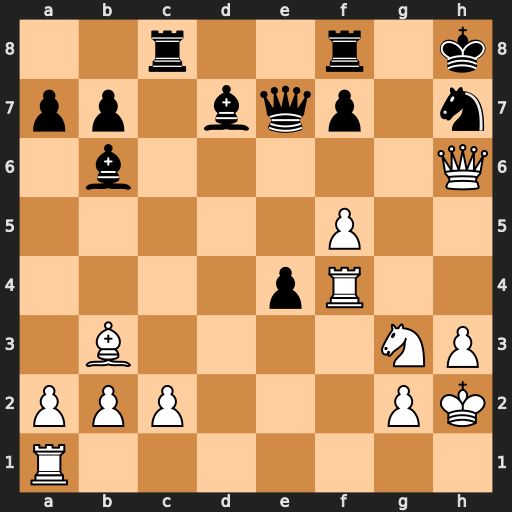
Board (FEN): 2r2r1k/pp1bqp1n/1b5Q/5P2/4pR2/1B4NP/PPP3PK/R7
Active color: w
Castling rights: -
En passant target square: -
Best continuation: f6 Qxf6 Rxf6